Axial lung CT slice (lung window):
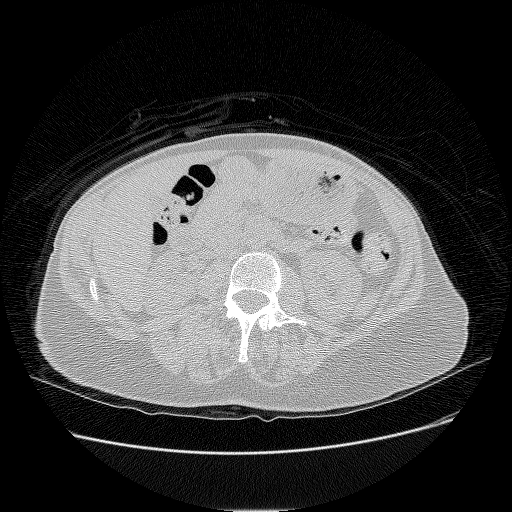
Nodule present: no